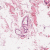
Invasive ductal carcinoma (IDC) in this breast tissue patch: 0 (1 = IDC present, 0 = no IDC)